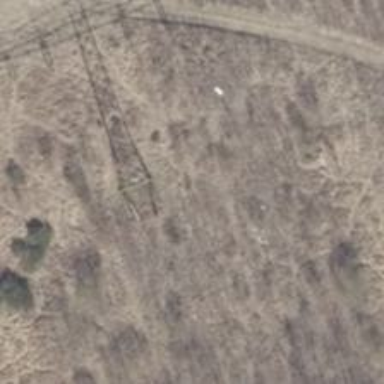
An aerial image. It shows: Power tower.